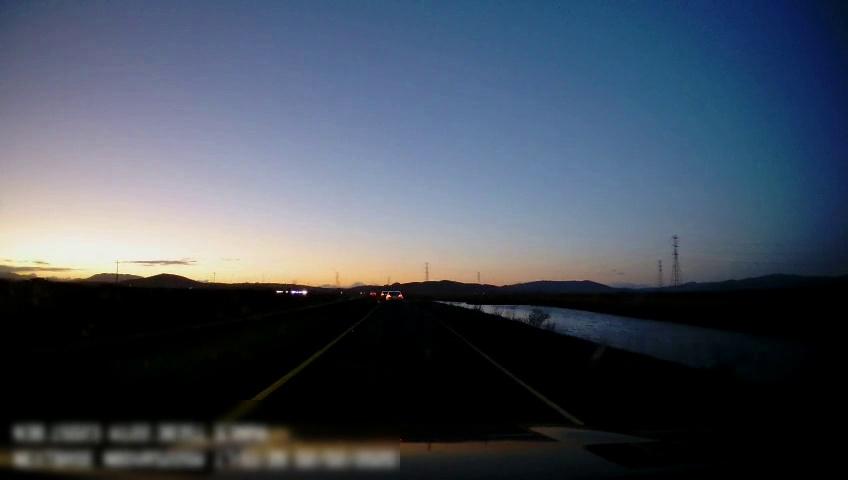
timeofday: Dusk/Dawn/Twilight
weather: Sunny
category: Drivable Space
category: Vehicles | Car
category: Lanes | Current Lane
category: Lanes | Current Lane